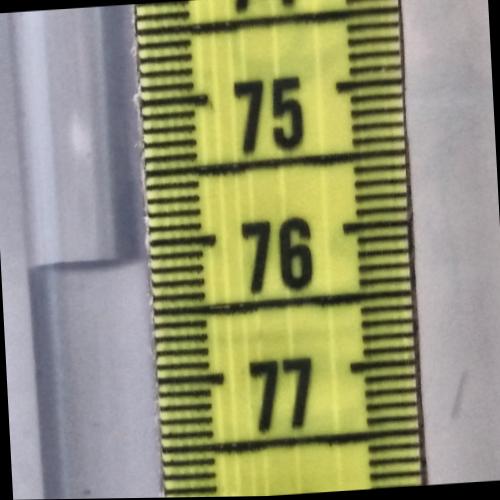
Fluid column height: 76.1 cm